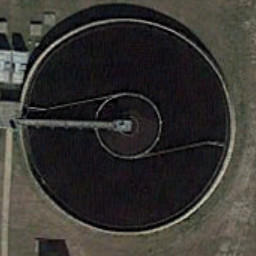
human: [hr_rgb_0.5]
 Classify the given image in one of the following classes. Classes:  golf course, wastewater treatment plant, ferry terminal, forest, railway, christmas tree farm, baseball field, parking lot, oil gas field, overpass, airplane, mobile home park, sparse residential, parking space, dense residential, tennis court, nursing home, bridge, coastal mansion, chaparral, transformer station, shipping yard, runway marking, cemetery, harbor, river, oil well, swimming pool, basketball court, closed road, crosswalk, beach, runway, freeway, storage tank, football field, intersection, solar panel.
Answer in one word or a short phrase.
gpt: wastewater treatment plant